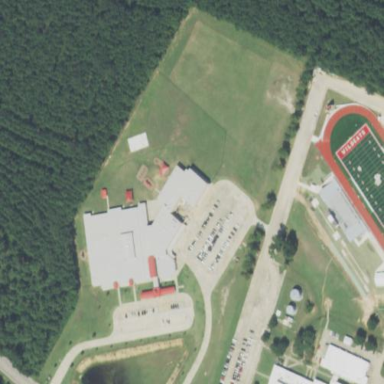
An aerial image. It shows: School building.